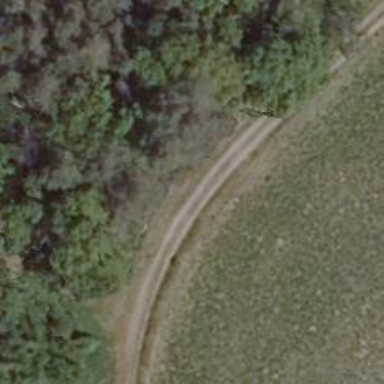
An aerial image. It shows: Dirt track road with grade 4 tracktype.